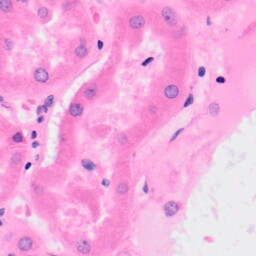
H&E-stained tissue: Kidney